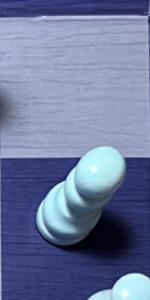
Label: Pawn_White